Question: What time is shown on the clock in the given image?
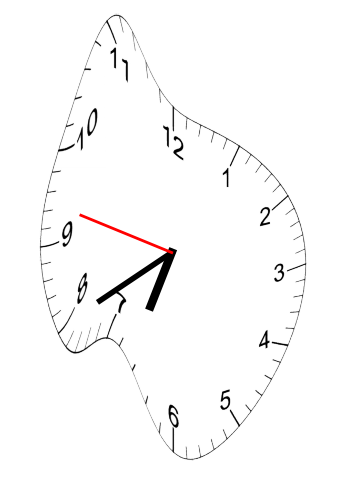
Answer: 06:39:47